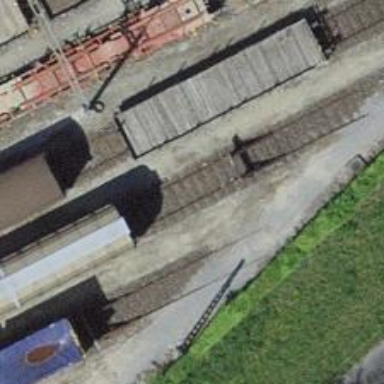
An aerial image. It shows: Railway buffer stop.